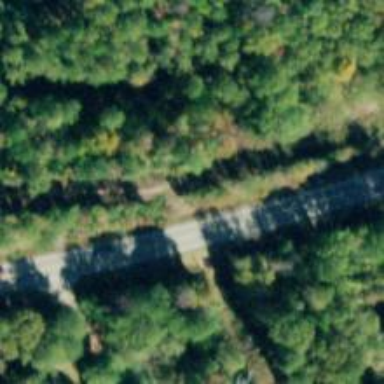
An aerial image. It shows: Asphalt road classified as primary highway.